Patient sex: F
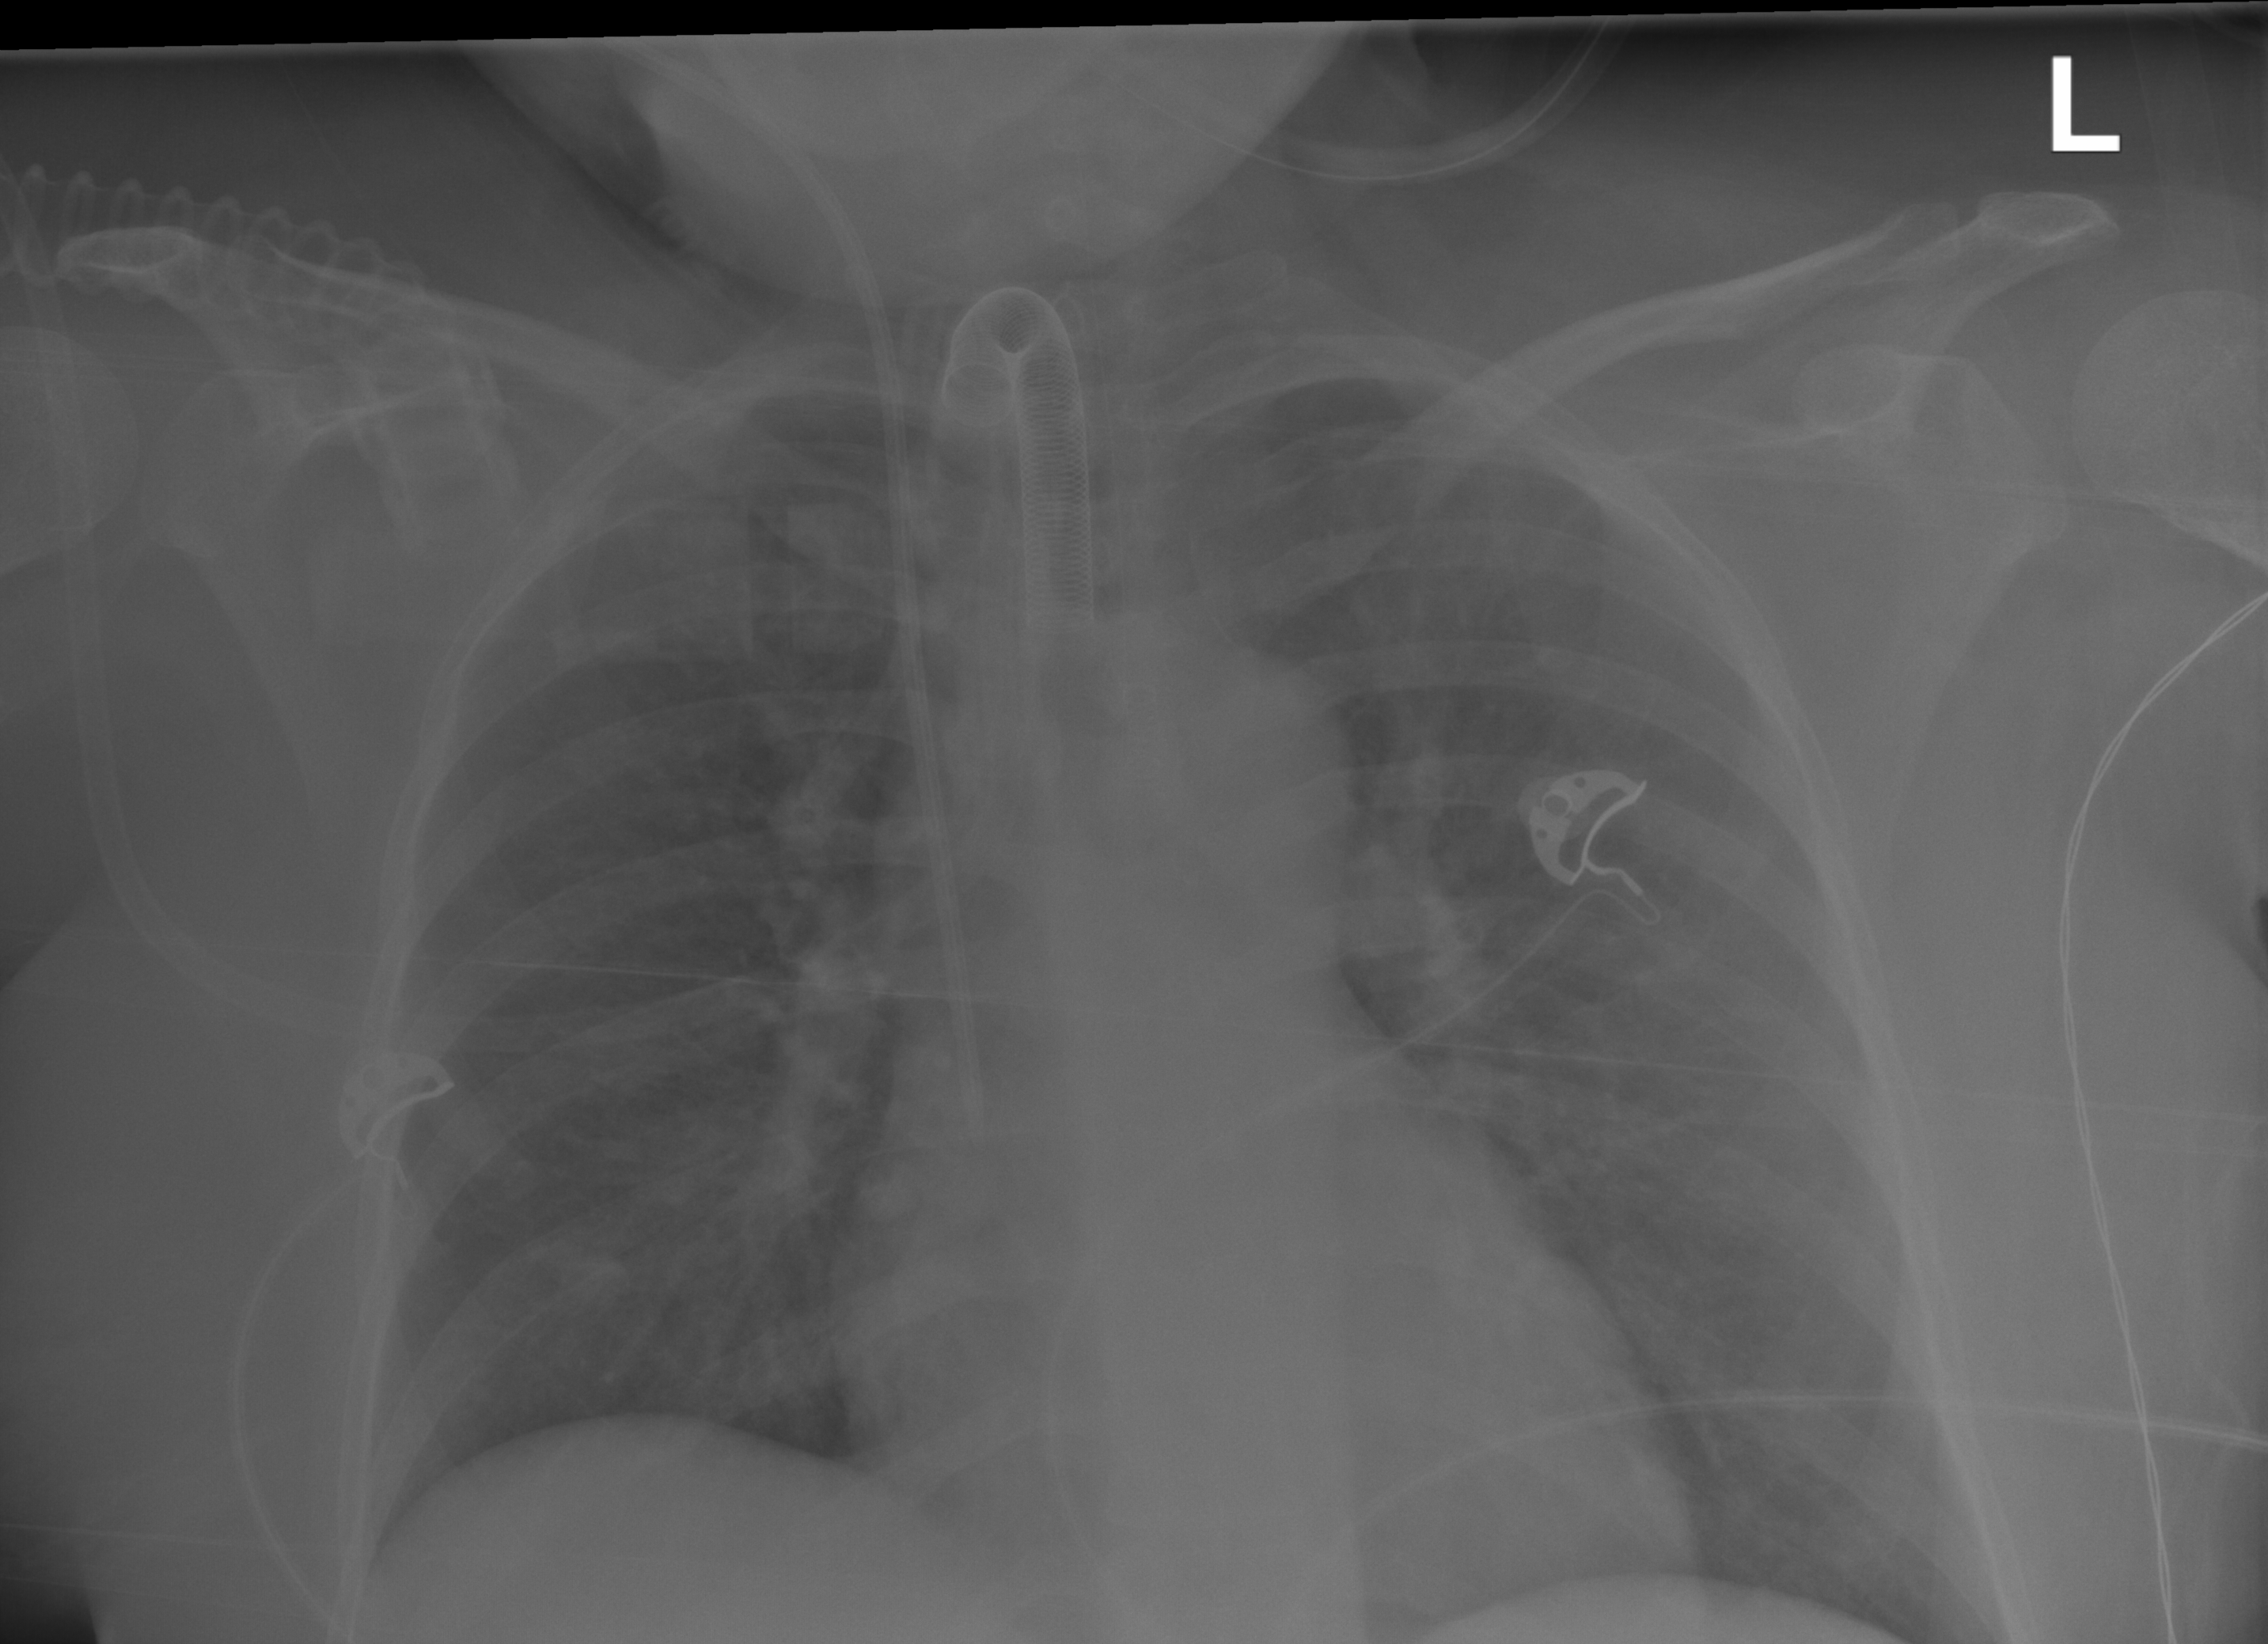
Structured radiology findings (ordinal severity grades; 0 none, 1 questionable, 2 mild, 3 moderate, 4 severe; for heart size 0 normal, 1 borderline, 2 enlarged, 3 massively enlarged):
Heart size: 1
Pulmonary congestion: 0
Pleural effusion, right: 0
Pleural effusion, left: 0
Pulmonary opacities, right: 2
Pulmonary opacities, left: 2
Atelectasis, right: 0
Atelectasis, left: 0